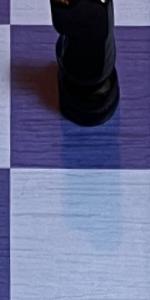
Label: Empty